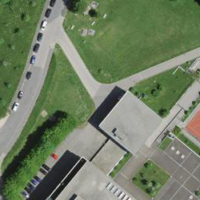
EUNIS habitat code: 54
Species observed at this site:
Dactylis glomerata
Filipendula ulmaria